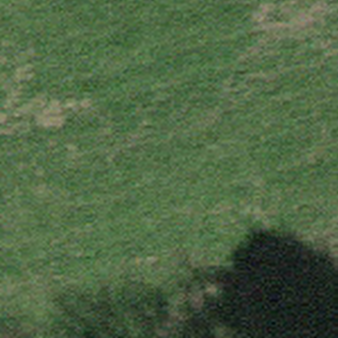
Label: other